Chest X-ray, AP view. Patient: 73 years old, sex F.
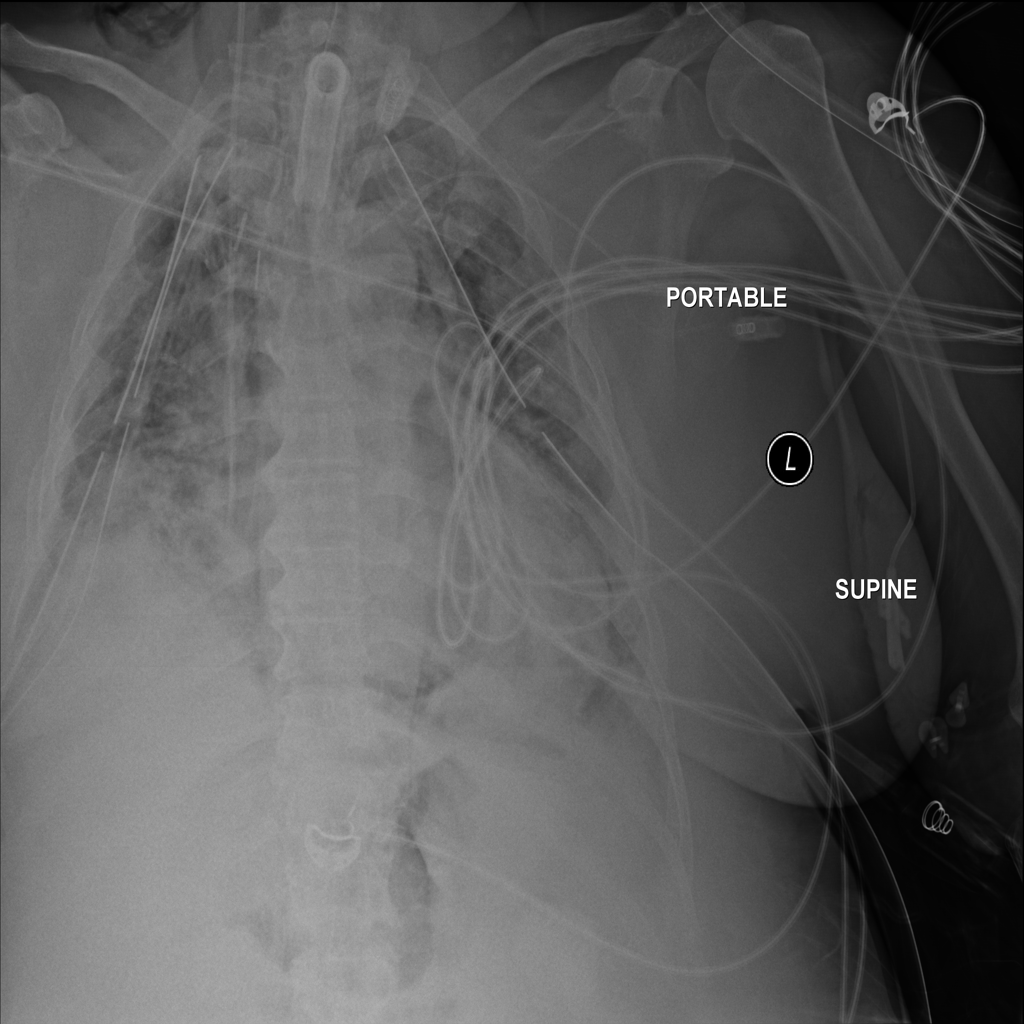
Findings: Consolidation